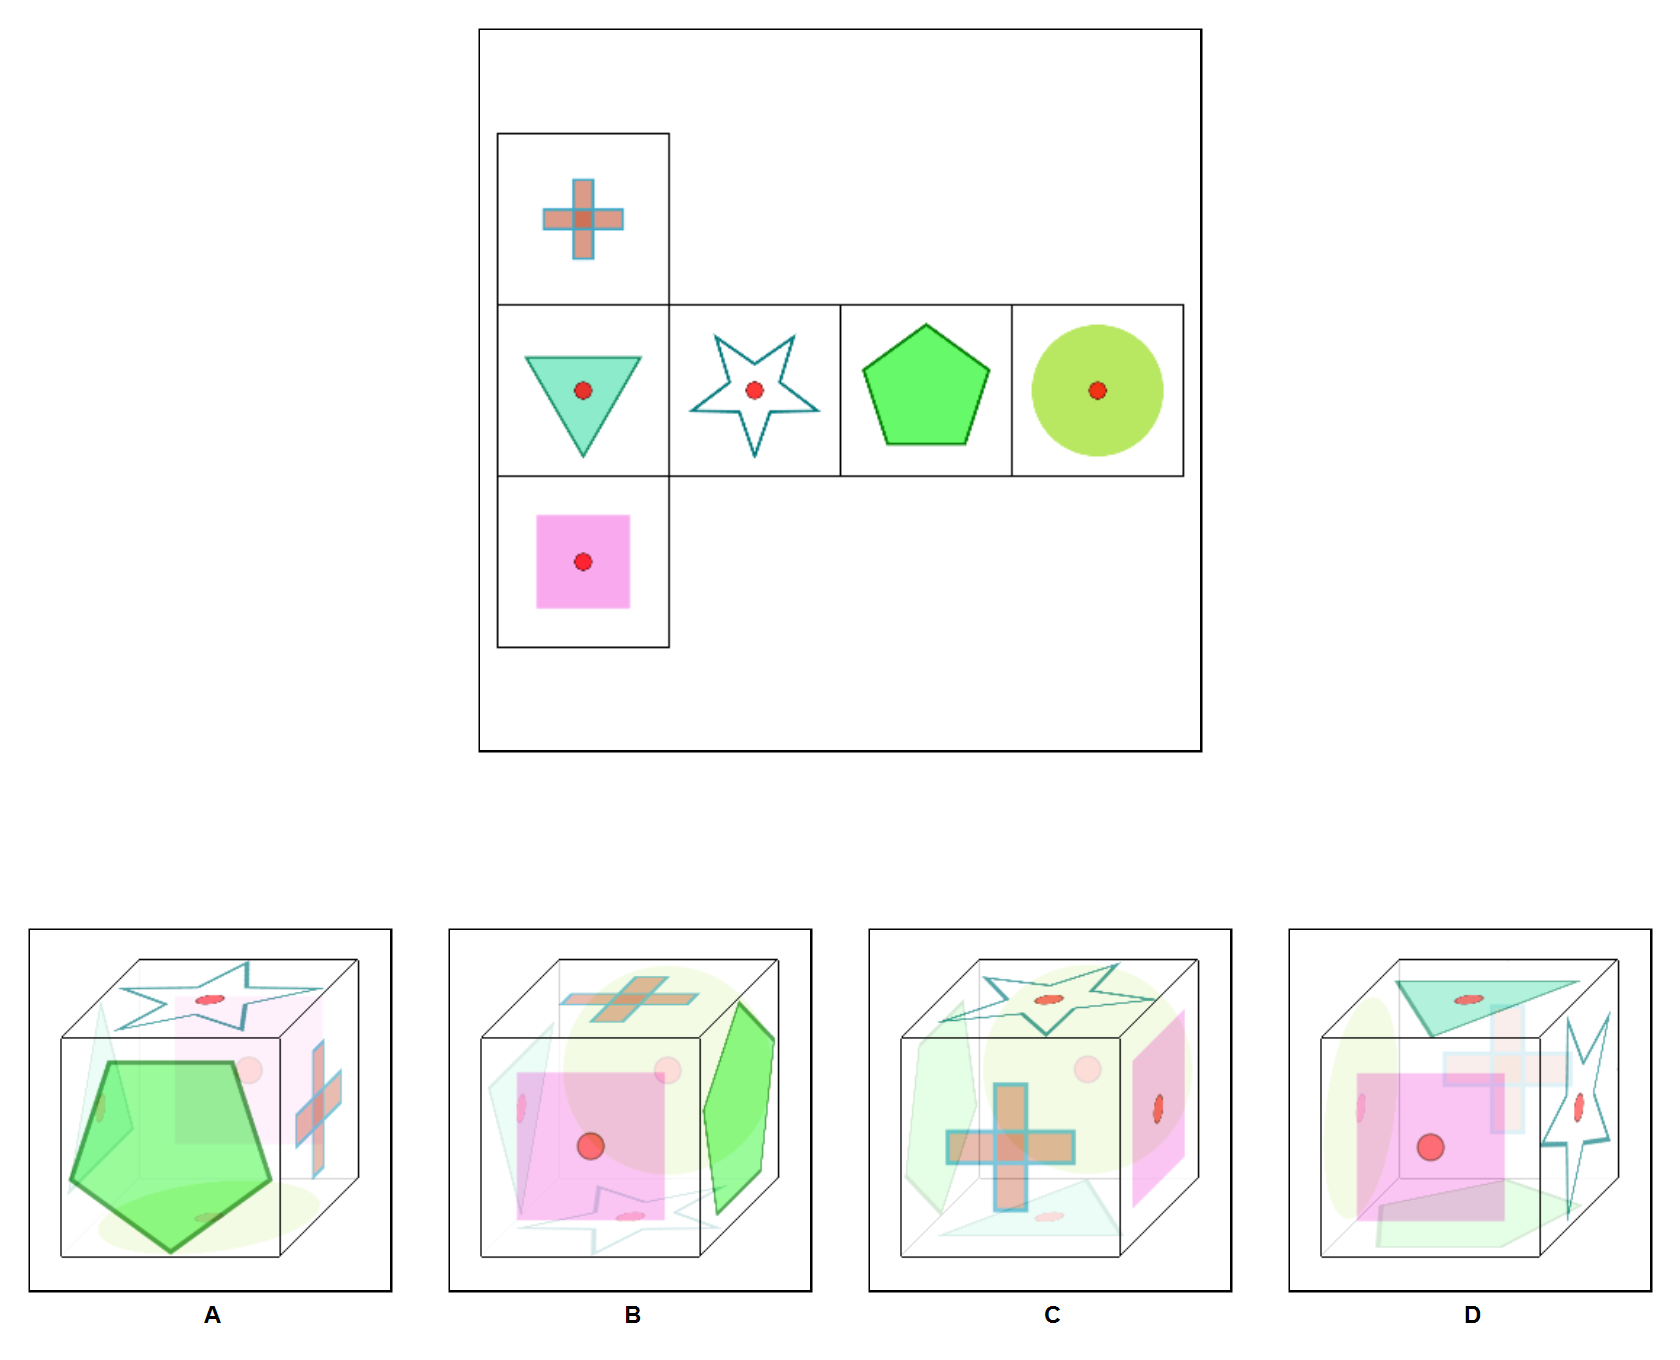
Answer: D